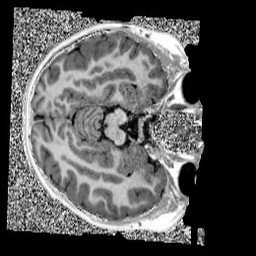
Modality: UNIT1
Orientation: axial
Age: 10
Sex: male
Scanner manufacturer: siemens
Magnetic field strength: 3 T
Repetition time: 4 s
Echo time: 0.00299 s